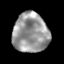
Tissue: lung
Cell type: Others
Senescence score: 0.2116
Nuclear area (px): 1375
Mean DAPI intensity: 152.332